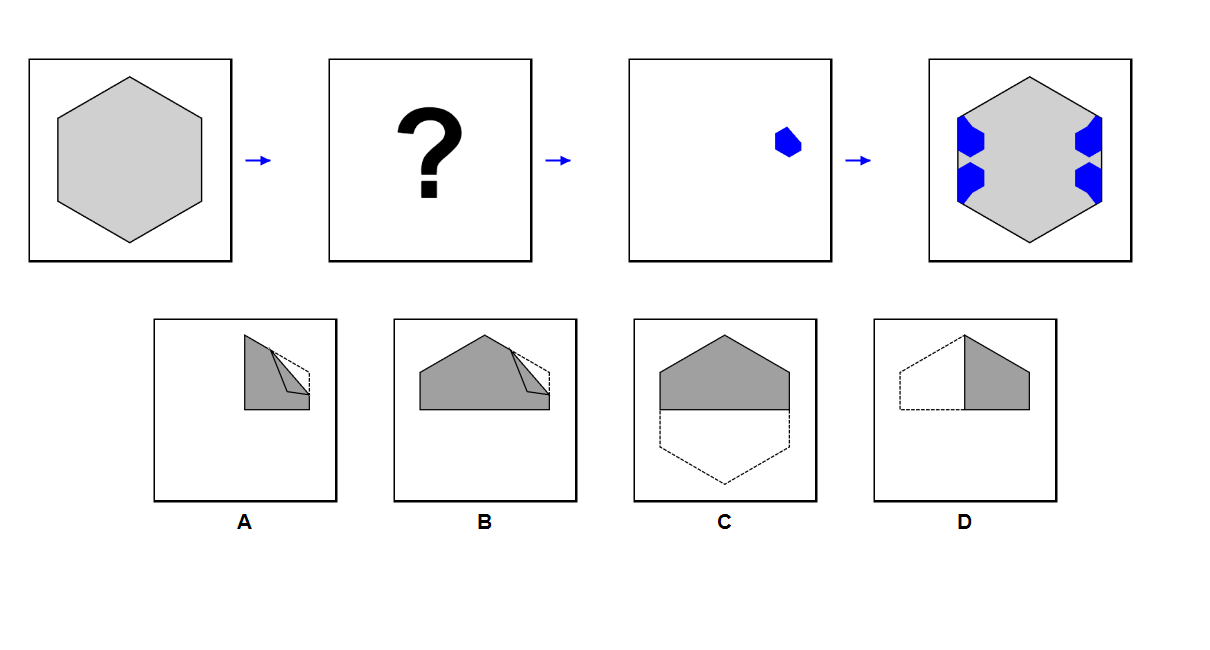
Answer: B